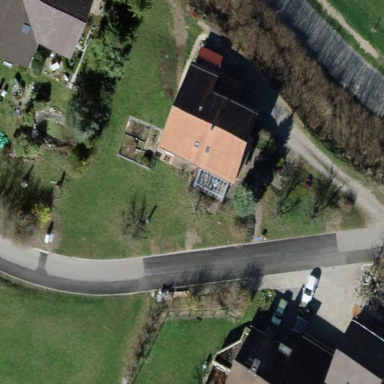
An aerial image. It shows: Detached building with gabled roof.